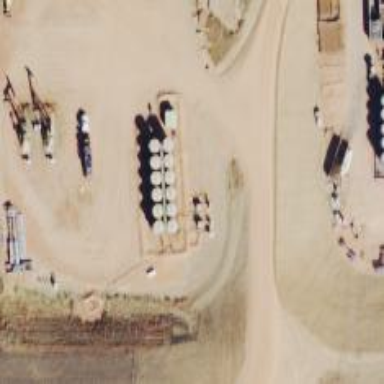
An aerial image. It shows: Storage tank with man-made structure.